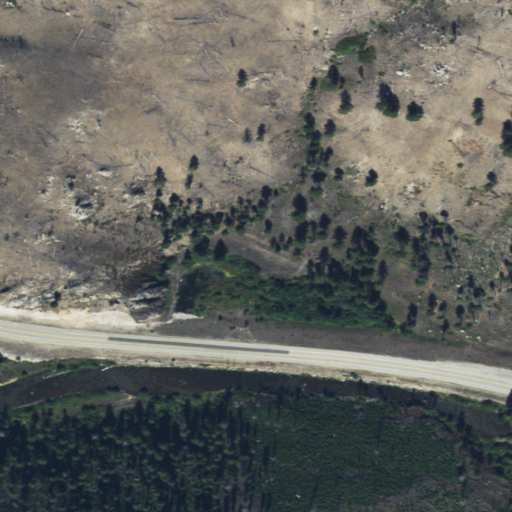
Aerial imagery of mountain in Montana named Jim Hell Rock containing shrub, evergreen forest, grassland, medium intensity development, low intensity development, woody wetlands, open development, and high intensity development